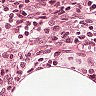
Metastatic tissue present: no